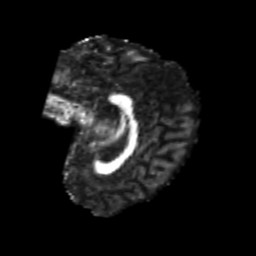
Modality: FA
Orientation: sagittal
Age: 21
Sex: female
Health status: healthy
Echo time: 0.074 s